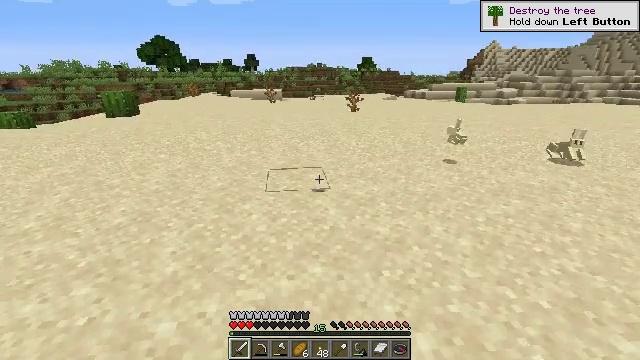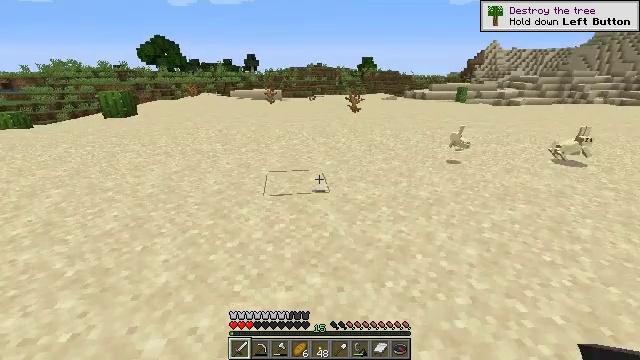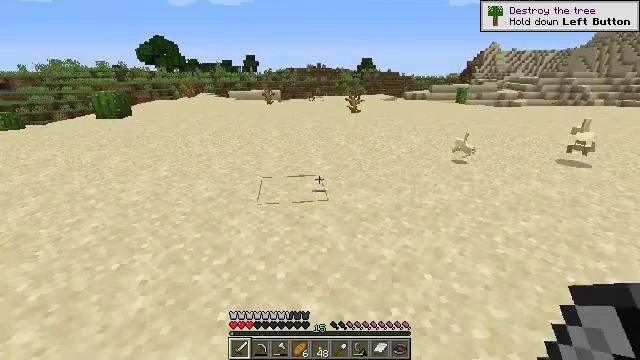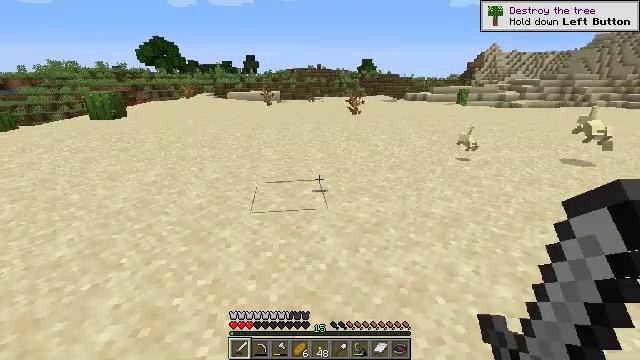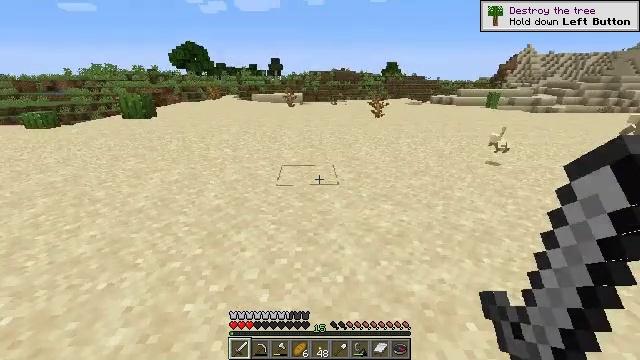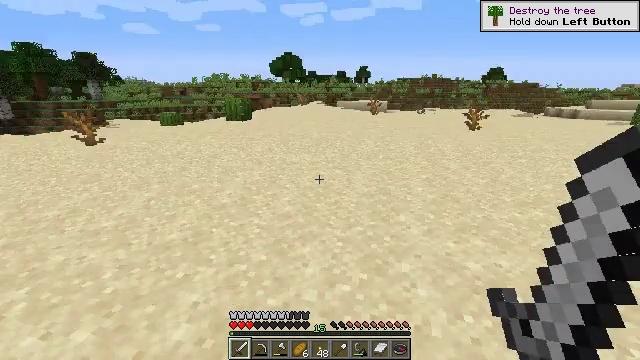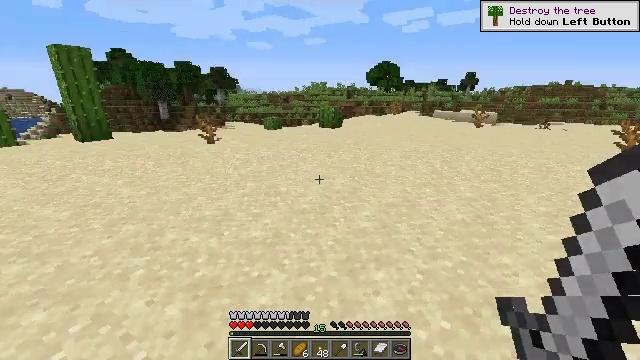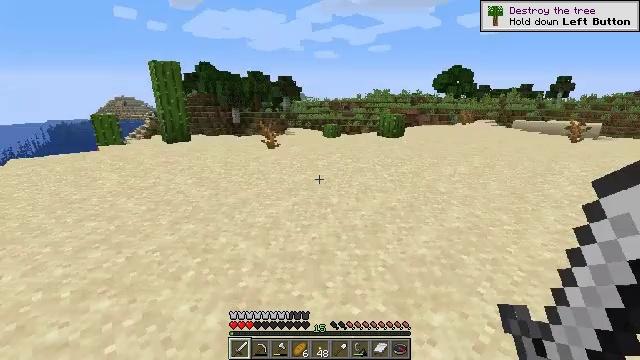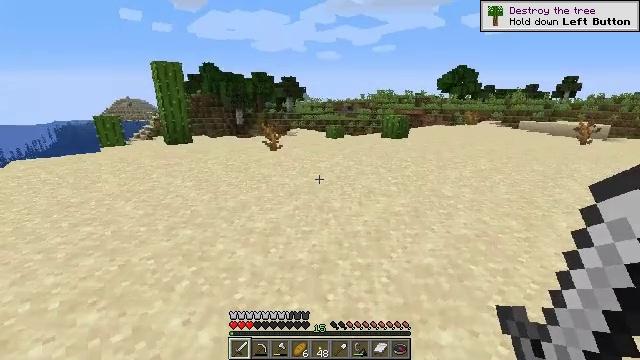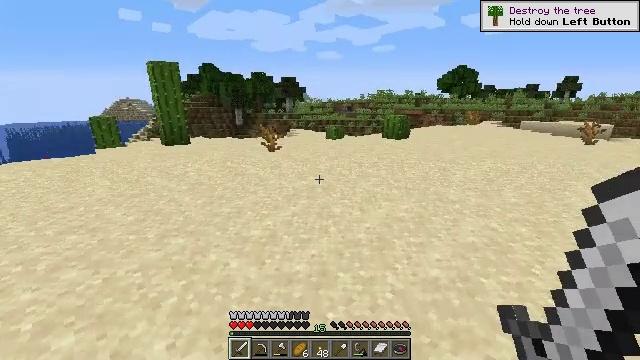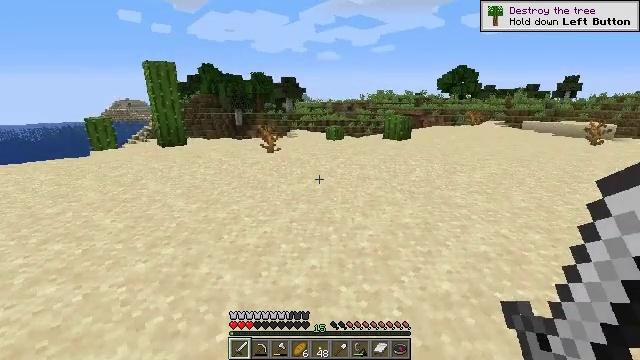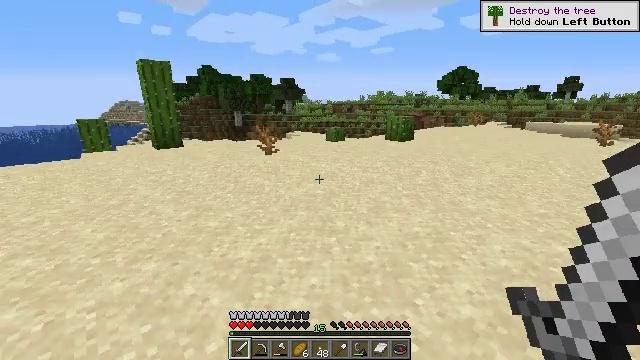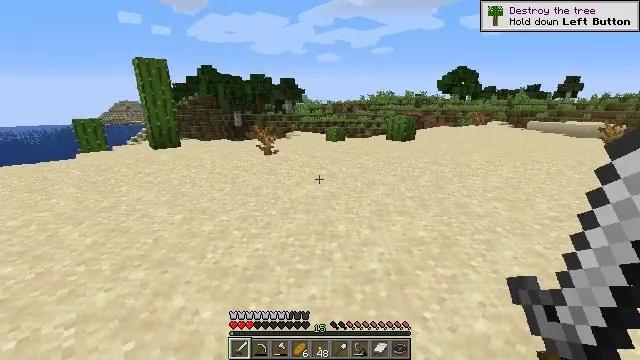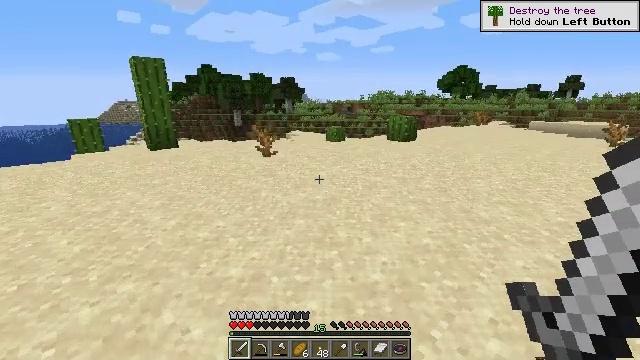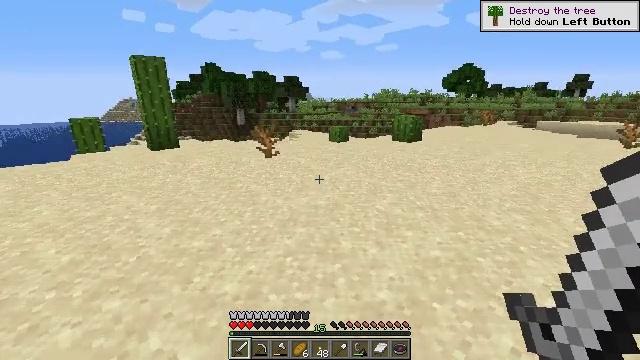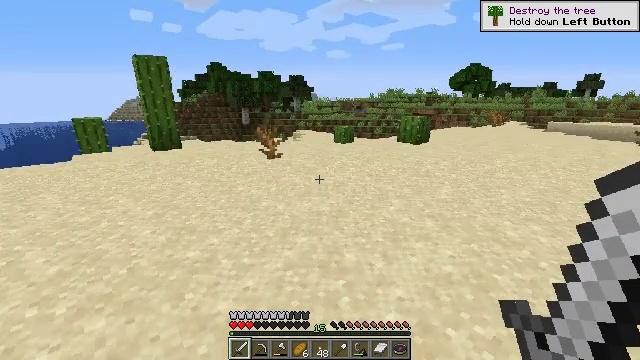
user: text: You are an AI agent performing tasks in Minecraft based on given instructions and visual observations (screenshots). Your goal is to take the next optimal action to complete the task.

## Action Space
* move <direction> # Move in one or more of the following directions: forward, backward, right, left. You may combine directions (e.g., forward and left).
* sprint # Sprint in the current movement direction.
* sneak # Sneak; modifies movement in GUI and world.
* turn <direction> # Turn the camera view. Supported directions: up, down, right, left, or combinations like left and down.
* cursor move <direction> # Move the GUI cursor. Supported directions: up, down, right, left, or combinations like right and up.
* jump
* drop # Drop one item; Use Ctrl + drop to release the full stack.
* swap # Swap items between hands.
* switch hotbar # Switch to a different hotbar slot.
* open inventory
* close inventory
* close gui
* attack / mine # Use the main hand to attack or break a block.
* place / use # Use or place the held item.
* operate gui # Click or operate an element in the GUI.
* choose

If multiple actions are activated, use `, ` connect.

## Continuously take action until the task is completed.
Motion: motion action
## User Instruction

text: Harvest the dead bush.
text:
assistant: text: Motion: move forward
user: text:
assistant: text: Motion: move forward
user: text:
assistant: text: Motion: move forward
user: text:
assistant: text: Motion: move forward, turn left
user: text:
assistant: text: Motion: move forward, turn left and up
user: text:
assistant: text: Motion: move forward, turn left and up
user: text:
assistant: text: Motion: move forward, turn left and up
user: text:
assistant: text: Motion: move forward
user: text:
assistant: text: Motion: move forward
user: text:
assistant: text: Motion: move forward
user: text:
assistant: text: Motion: move forward
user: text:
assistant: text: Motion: move forward
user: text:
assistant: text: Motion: move forward
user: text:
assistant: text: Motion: move forward
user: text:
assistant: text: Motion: move forward, turn left
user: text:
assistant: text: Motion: move forward
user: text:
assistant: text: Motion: move forward
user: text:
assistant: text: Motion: move forward
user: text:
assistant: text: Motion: move forward
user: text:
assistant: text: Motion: move forward
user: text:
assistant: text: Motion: move forward
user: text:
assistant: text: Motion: move forward
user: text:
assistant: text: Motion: move forward
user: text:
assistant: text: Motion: move forward
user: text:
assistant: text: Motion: move forward
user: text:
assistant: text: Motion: move forward, turn right and up
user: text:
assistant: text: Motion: move forward, turn right and up
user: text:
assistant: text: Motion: move forward, turn right and up
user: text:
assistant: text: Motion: move forward, turn right
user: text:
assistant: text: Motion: move forward